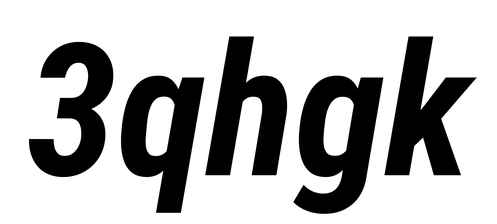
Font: Roboto-Italic_Condensed_Bold_Italic